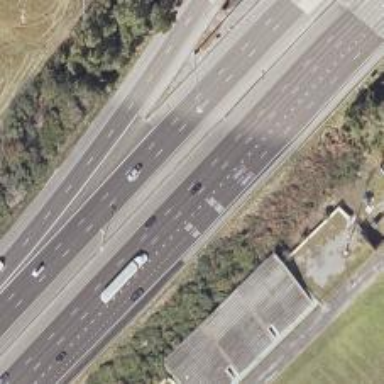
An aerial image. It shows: Motorway.